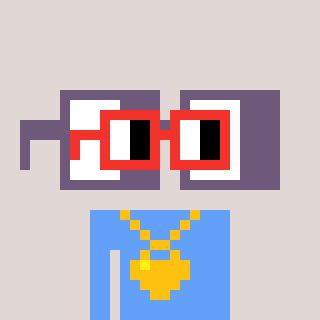
a pixel art character with square red glasses, a glasses-shaped head and a blue-colored body on a warm background